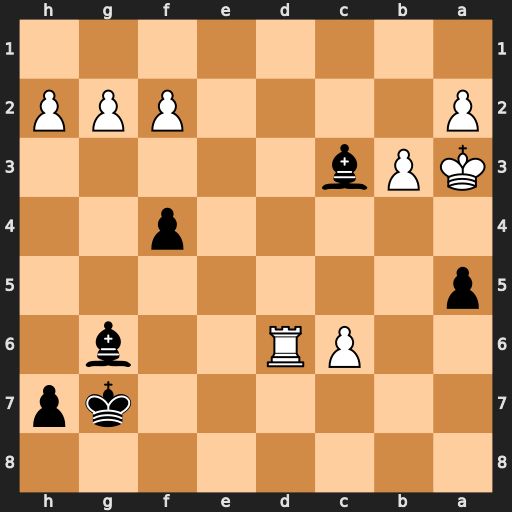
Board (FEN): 8/6kp/2PR2b1/p7/5p2/KPb5/P4PPP/8
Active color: b
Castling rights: -
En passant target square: -
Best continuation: Bb4+ Ka4 Bxd6